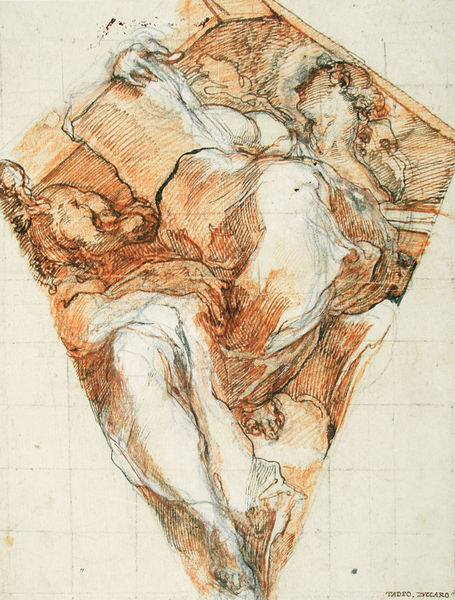
Titel: Der Evangelist Johannes in einem Pendentif
Künstler: Taddeo Zuccari
Standort: Paris
Institution: Musée du Louvre, Cabinet des dessins
Schlagwörter: akt, gemälde, hand, kopf, körper, mann, nackt, weiß, dreieck, frauen, ocker, ausschnitt, braun, brust, busen, finger, frau, frisur, grau, haar, kleid, kleider, kreide, nase, orange, profil, schwarz, skizze, zeichnung, rot, schleier, tuch, beige, fächer, karo, alt, arm, arme, gesicht, kleidung, mensch, bild, hals, signatur, gitter, gewand, haare, stoff, decke, gewänder, locken, chaos, beine, bein, studie, formen, grafik, graphik, linien, paravant, bett, laken, nackte, knie, liegend, scham, striche, leiber, tusche, arrangement, linie, kohle, schweben, kontur, schraffur, konturen, lautrec, schraffiert, bleistift, entwurf, bekleidung, zwickel, toulouse, ecken, fragment, quadrate, raute, frauenfigur, untersicht, fresko, drehung, rötel, viereck, drachen, raster, quadratisch, michelangelo, vorzeichnung, da vinci, unübersichtlich, gehöht, gewälbe, hilfslinien, wandzeichnung, rhombus, leornardo da vinci, tadfio, tadio